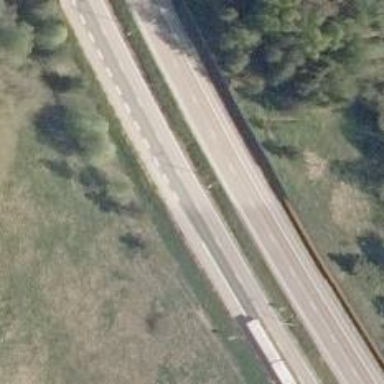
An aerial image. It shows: Asphalt motorway.